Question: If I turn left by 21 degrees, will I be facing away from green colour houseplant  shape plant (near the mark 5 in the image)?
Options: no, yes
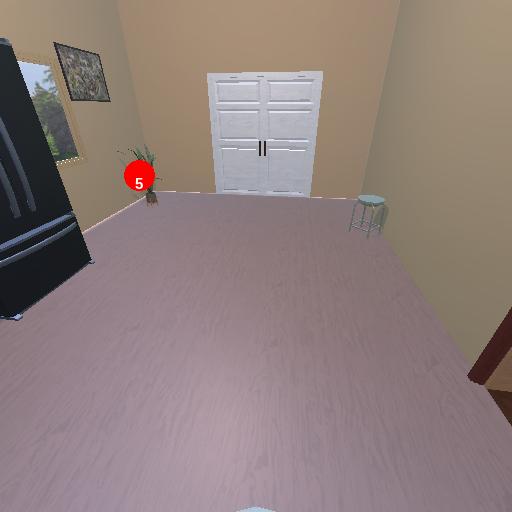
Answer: no